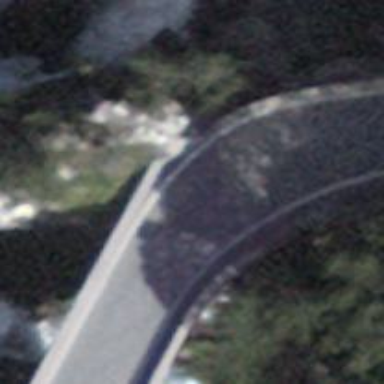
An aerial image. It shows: Tertiary road with asphalt surface crossing bridge without sidewalk.